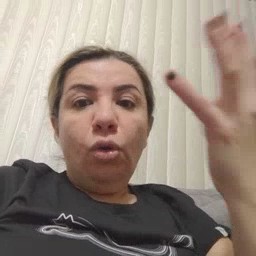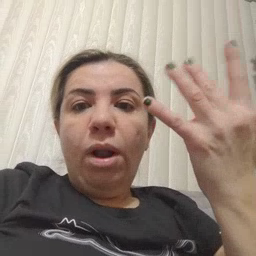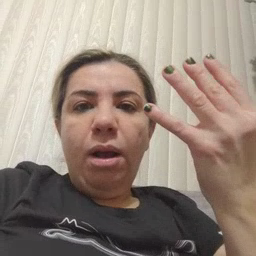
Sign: wait